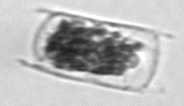
Label: Hemiaulus